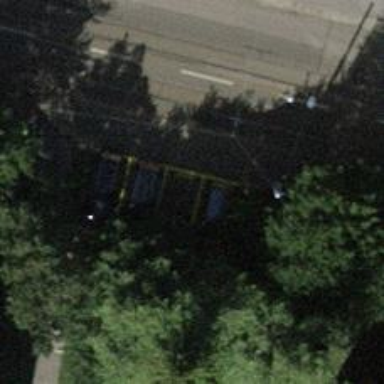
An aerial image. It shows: Car-sharing service available at this location.